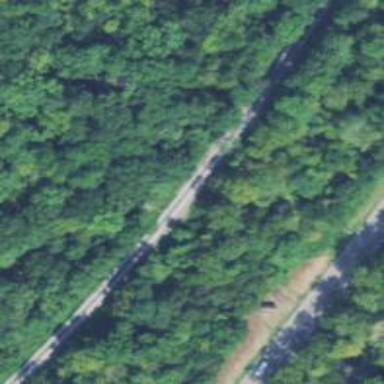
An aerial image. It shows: Disused railway siding.